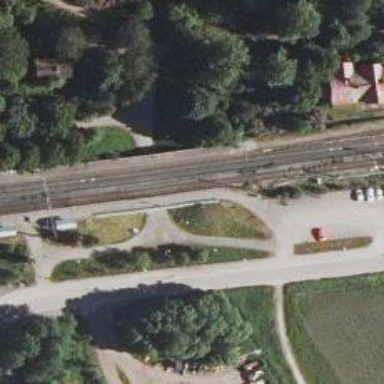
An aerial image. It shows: Electrified rail siding with contact line.